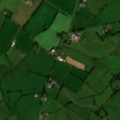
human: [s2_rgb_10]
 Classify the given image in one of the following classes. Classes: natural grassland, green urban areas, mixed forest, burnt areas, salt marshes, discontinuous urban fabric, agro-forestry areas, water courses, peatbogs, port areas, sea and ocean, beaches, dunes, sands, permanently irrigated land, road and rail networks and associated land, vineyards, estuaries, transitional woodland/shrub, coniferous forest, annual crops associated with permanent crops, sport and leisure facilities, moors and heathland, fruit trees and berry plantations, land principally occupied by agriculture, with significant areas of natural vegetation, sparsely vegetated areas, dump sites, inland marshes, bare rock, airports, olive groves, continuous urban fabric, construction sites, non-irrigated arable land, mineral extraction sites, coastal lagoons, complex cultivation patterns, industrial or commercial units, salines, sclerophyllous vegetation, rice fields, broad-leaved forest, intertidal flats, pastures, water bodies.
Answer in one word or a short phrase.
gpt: pastures